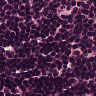
Metastatic tissue present: no